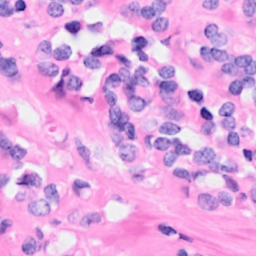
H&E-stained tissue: Breast